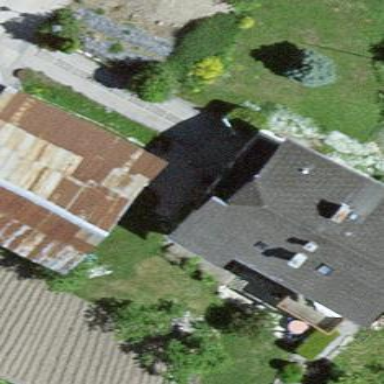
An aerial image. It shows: Simple and straightforward house.